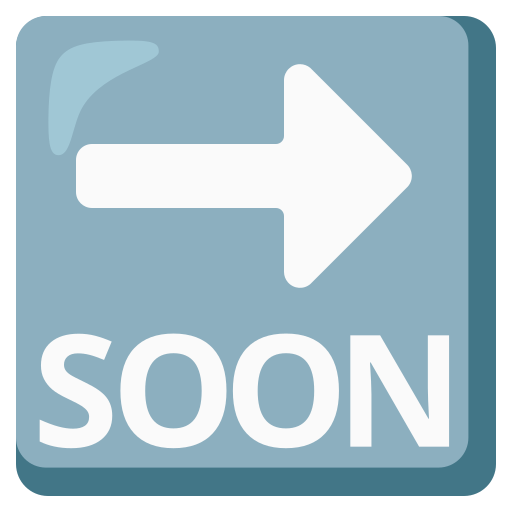
Emoji: 🔜